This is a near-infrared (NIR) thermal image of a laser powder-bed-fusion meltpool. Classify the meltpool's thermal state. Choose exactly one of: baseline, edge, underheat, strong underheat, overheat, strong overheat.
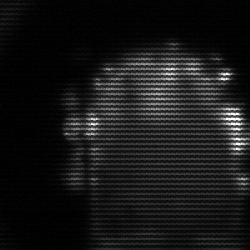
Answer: baseline